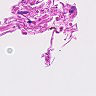
Metastatic tissue present: no